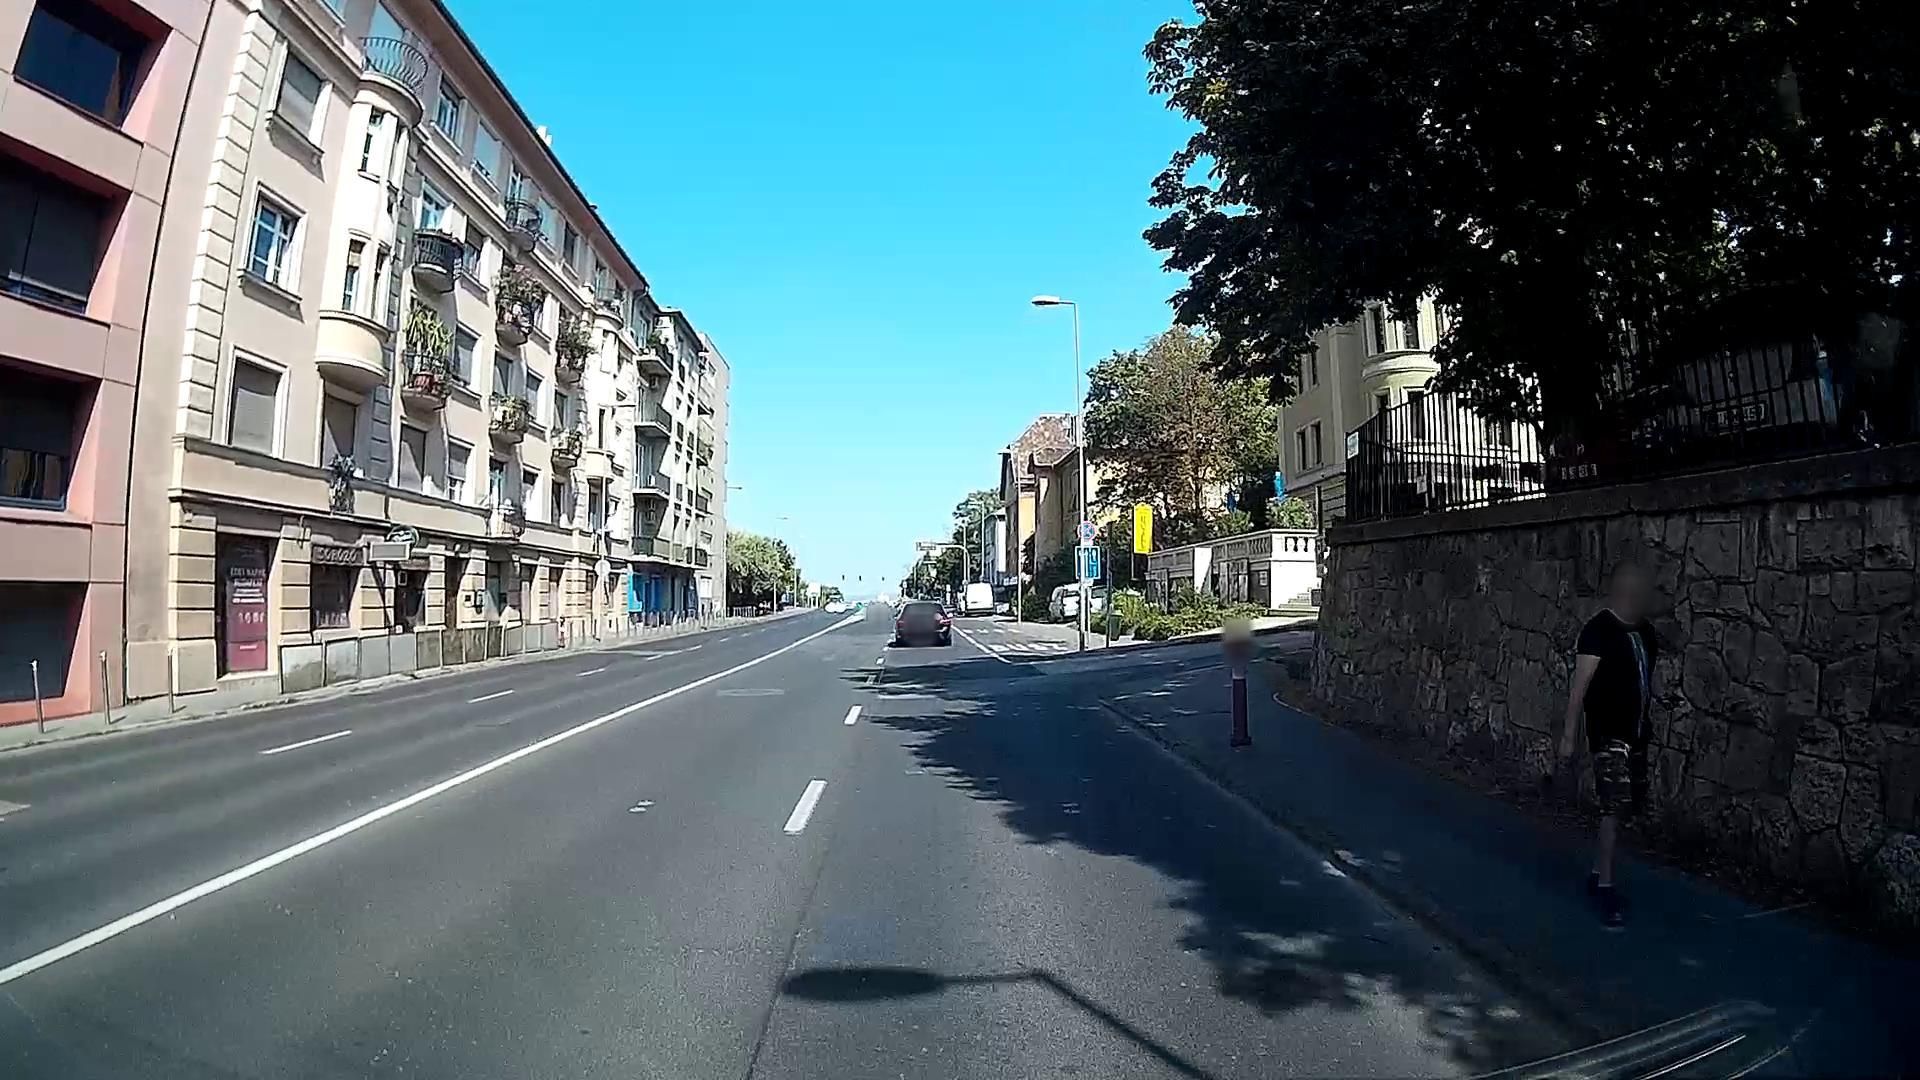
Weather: clear
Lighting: day
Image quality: good
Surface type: driving surface
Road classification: primary
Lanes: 2
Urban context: urban centre
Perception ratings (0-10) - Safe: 7.4, Lively: 7.25, Beautiful: 8.42, Boring: 2.7, Depressing: 3.57, Wealthy: 8.3